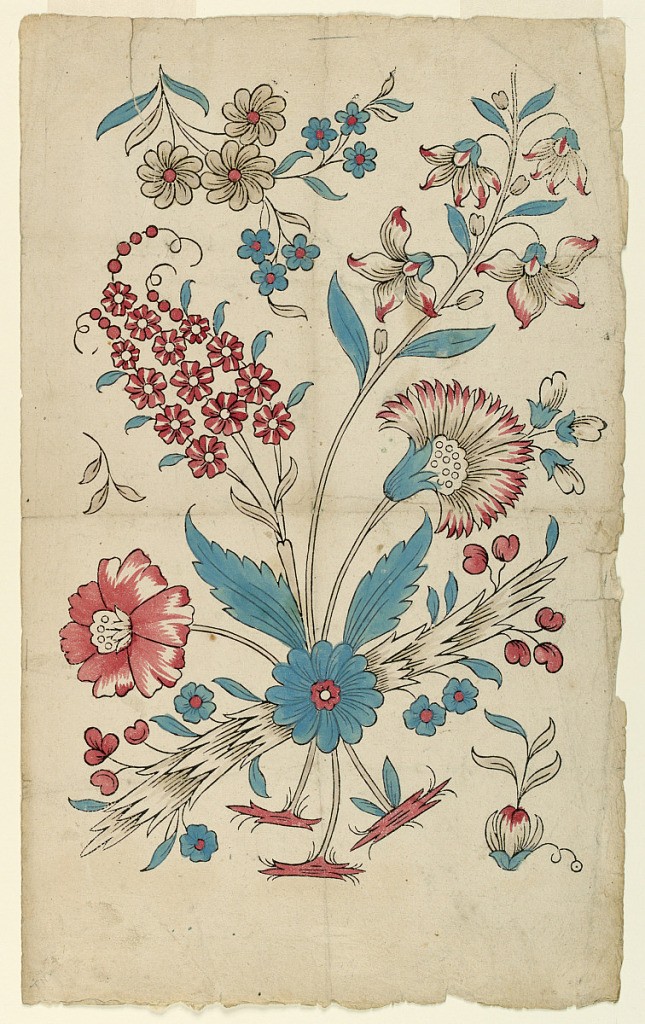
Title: Print
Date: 19th century
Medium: Woodcut on beige laid paper
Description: Grouping of flowers in blue and red.